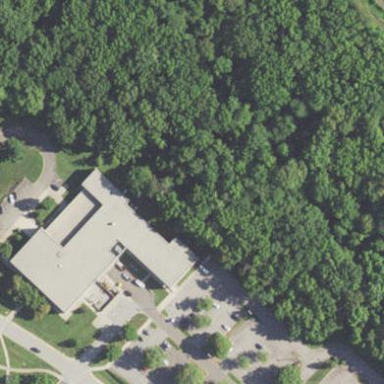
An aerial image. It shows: Office building.